Question: I can't propper map DB tables with JPA annotation.

Tables and is ManyToMany through .
'''
@Entity
@Table(name = "SUBJECT")
public class Subject implements Serializable {
@Id
@Column(name = "SID")
private Integer sid;
@Column(name = "NAME")
private String name;
// getters and setters
}
'''
'''
@Entity
@Table(name = "SUBJECT_PLACE")
public class SubjectPlace implements Serializable {
@Id
@Column(name = "SPID")
private Integer spid;
@ManyToOne
@JoinColumn(name = "SUB_KEY") //Subject FK
private Subject subject;
@ManyToOne
@JoinColumn(name = "PLC_KEY") //Place FK
private Place place;
// getters and setters
}
'''
'''
@Entity
@Table(name = "PLACE")
public class Place implements Serializable {
@Id
@Column(name = "PID")
private Integer pid;
@Column(name = "NAME")
private String name;
@ManyToMany(fetch = FetchType.LAZY, cascade = CascadeType.PERSIST)
@JoinTable(name = "SUBJECT_PLACE",
joinColumns = { @JoinColumn(name = "PLC_KEY", nullable = false, updatable = false) },
inverseJoinColumns = { @JoinColumn(name = "SUB_KEY", nullable = false, updatable = false) })
private Set<Subject> subjects;
// getters and setters
}
'''
But than I need to link with in selected Places. I mean that each has its own collection of . And a Person have link to Subject whitch resides in particular Place.
like This:
'Subject (M) -- (M) Place' through JoinTable 'Subject (1) -- (M) Subject_Place (M) -- (1) Place'
'Person (M) -- (M) Subject_Place' through JoinTable 'Person (1) -- (M) Person_Subject_Place (M) -- (1) Subject_Place'
'''
@Entity
@Table(name = "PERSON")
public class Person implements Serializable {
@Id
@Column(name = "PRSID")
private Integer prsid;
@Column(name = "NAME")
private String name;
// How to annotate this code?
// I experience problem in this part of code
@OneToMany
@JoinColumn(name="SPID_KEY")
private List<SubjectPlace> subjectPlaces;
// getters and setters
}
'''
'''
@Entity
@Table(name = "PERSON_SUBJECT_PLACE")
public class PersonSubjectPlace implements Serializable {
@Id
@Column(name = "PSPID") // Person_Subject_Place ID
private Integer pspid;
@ManyToOne
@JoinColumn(name = "PER_KEY") //Person FK
private Person person;
// How to annotate this code?
// I experience problem in this part of code
@ManyToOne
@JoinColumn(name = "SPID_KEY") //Subject_Place FK
private SubjectPlace subjectPlace;
// getters and setters
}
'''
And when I try so get Persons and its Subjects, I get this error:
'Caused by: org.hibernate.MappingException: Foreign key (FK2C3B79384AABC975:PERSON_SUBJECT_PLACE [SPID_KEY])) must have same number of columns as the referenced primary key (SUBJECT_PLACE [PLC_KEY,SUB_KEY])'
What, How shoul I map?
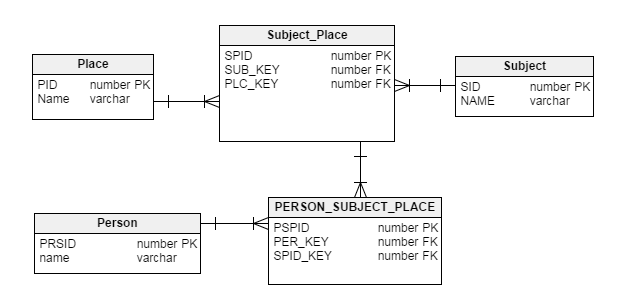
Answer: In your 'OneToMany' mapping you don't need to specify the foreign key, you just need to use 'mappedBy' property to refer your mapping object, you can learn more about it in <URL>, and here's what you need to map 'Person' and 'PersonSubjectPlace' entities:
'''
@OneToMany(mappedBy="person")
private List<PersonSubjectPlace> personsubjectPlaces;
'''
'''
@ManyToOne
@JoinColumn(name="PRSID") //Specify the primary key of Person
private Person person;
'''
For further information about the difference between 'JoinColumn' and 'mappedBy' you can take a look at <URL>.
# EDIT:
For the mapping between 'SubjectPlace' and 'PersonSubjectPlace':
'''
@OneToMany(mappedBy="subjectPlace")
private List<PersonSubjectPlace> personsubjectPlaces;
'''
'''
@ManyToOne
@JoinColumn(name="SPID") //Specify the primary key of SubjectPerson
private SubjectPlace subjectPlace;
'''
The best approach to map those classes is to use '@JoinTable' between 'Person' and 'SubjectPlace', take a look at <URL>, because 'PersonSubjectPlace' is pratically an asociation-entity between 'Person' and 'SubjectPlace'.